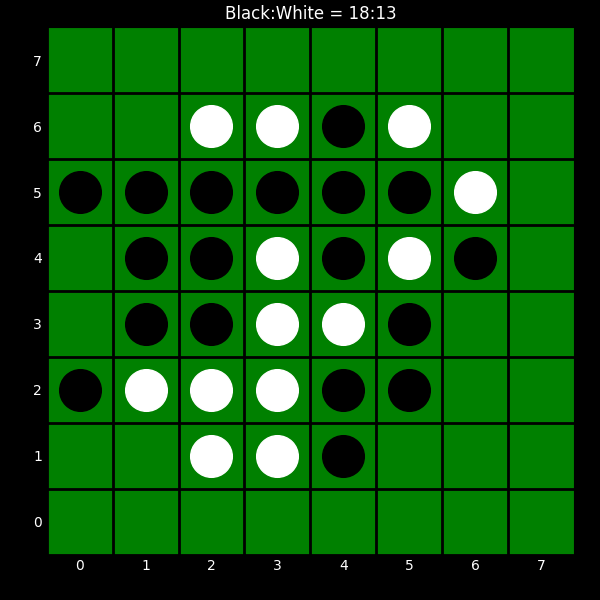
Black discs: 18
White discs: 13